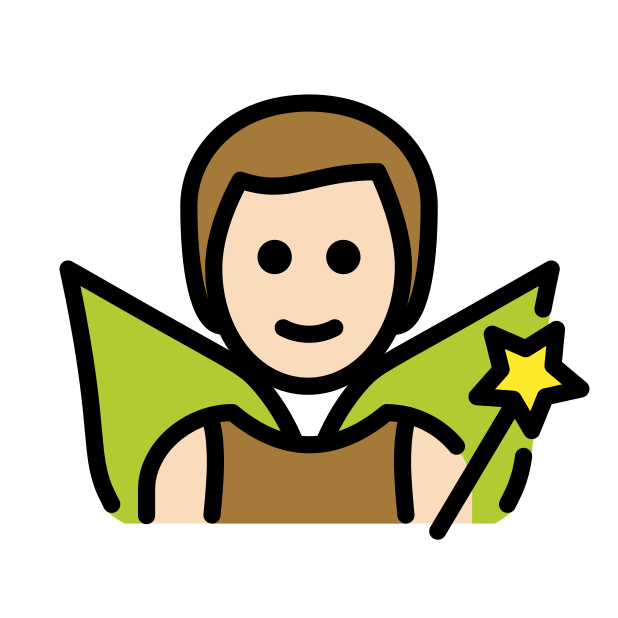
man fairy: light skin tone